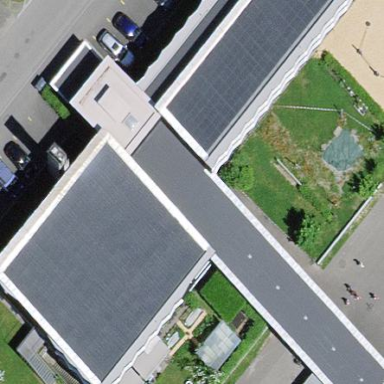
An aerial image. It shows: Flat-roofed building.